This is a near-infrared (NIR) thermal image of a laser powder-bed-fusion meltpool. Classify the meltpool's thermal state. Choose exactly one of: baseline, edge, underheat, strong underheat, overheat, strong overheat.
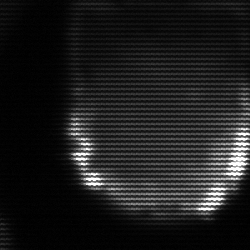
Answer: edge